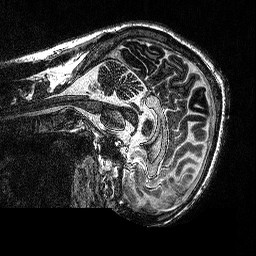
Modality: MP2RAGE
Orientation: sagittal
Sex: male
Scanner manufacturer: siemens
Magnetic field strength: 3 T
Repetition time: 5 s
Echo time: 0.00292 s